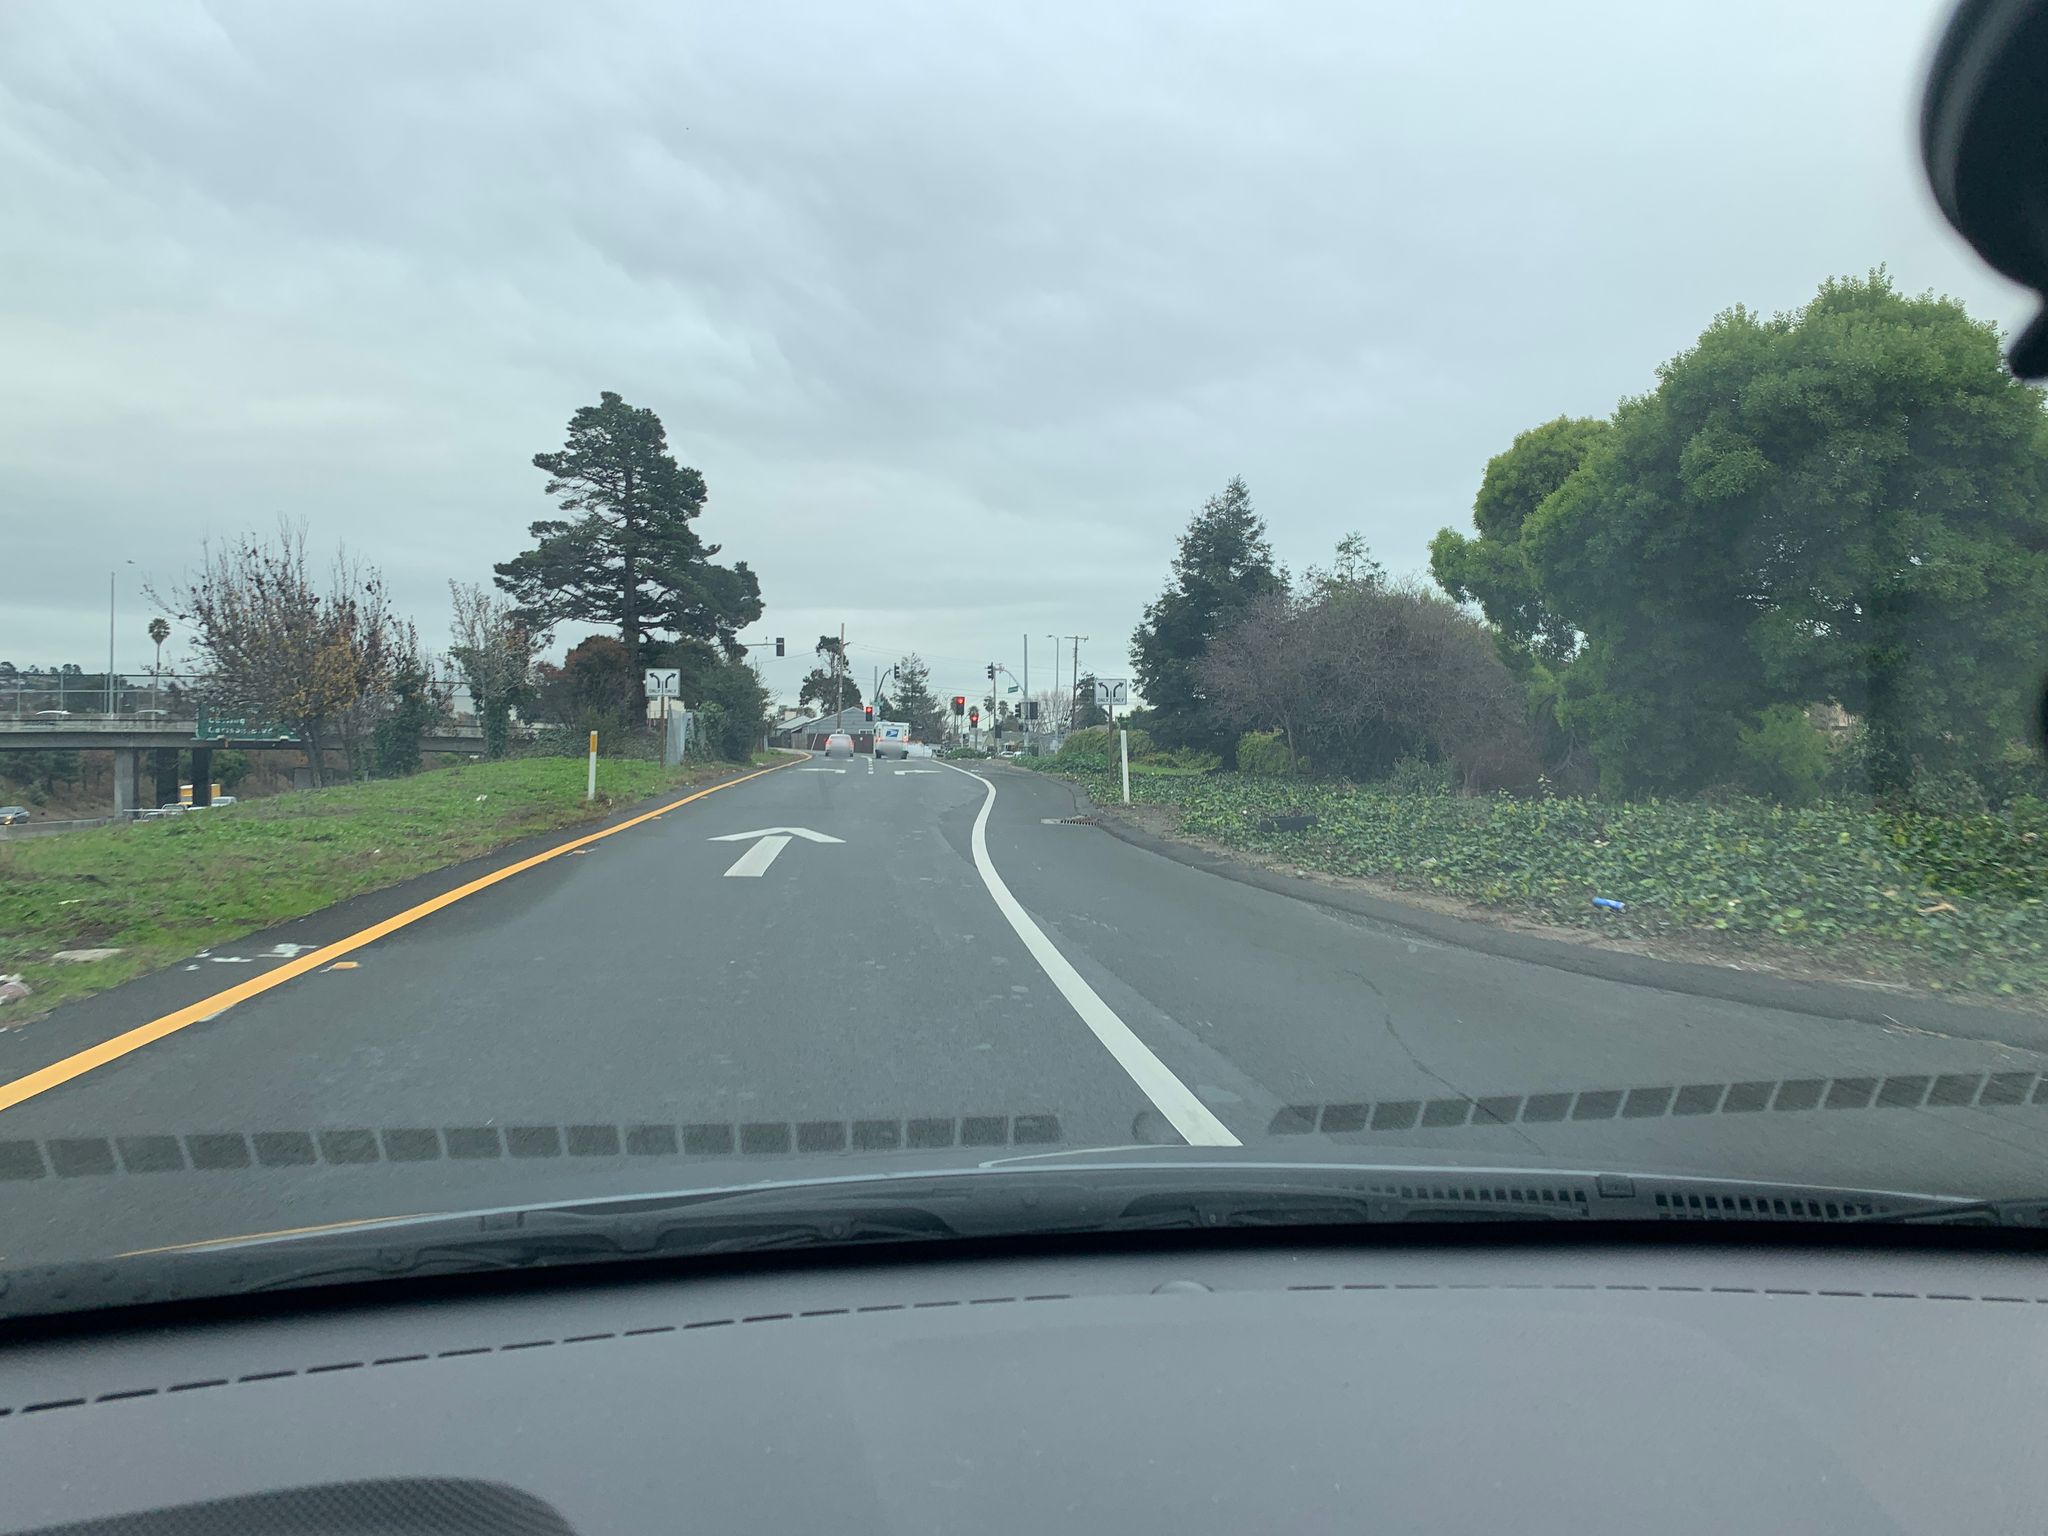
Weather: rainy
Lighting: day
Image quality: slightly poor
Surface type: driving surface
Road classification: motorway_link
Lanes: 2, 1
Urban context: urban centre
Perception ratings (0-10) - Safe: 3.13, Lively: 6.47, Beautiful: 5.62, Boring: 2.28, Depressing: 2.03, Wealthy: 3.83